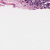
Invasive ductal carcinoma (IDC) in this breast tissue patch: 0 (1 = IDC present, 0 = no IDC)